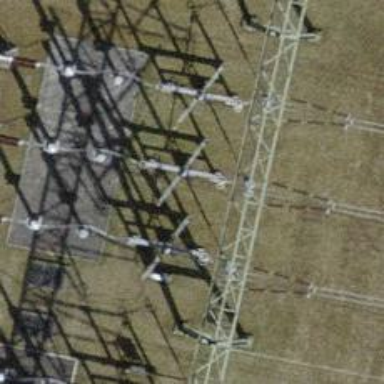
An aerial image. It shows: Power line in the image.